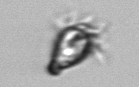
Label: Paratontonia_gracillima